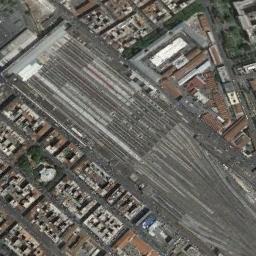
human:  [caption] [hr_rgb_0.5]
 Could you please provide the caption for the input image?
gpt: The railway station is next to some buildings and trees .

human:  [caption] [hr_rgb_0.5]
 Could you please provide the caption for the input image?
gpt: There are many buildings of different shapes and sizes beside the railway station .

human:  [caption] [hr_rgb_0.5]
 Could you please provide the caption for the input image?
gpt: There is a railway station in the crowded city .

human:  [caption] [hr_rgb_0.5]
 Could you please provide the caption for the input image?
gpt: The railway station with lots of railways is surrounded by a residential area .

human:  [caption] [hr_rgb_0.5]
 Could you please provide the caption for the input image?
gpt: There are many buildings around the railway station .